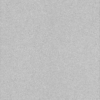
Label: dusty